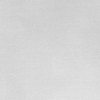
Atmospheric dust classification: dusty